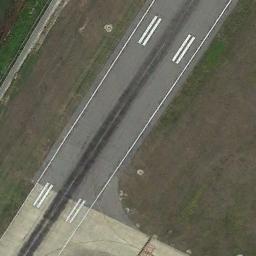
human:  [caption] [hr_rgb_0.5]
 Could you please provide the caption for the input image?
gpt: There is a green lawn next to the runway, With white dashes of varying thickness on the runway .

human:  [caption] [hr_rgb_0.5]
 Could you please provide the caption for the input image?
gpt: The runway goes through the lawn and several touchdown zone markings are on the runway .

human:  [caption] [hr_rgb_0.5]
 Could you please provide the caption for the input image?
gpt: The runway is on the bare land next to the grass .

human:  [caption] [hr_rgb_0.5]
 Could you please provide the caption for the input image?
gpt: The grass is on either side of the runway .

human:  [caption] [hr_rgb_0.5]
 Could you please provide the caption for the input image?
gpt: There are brown lawns beside the runway .